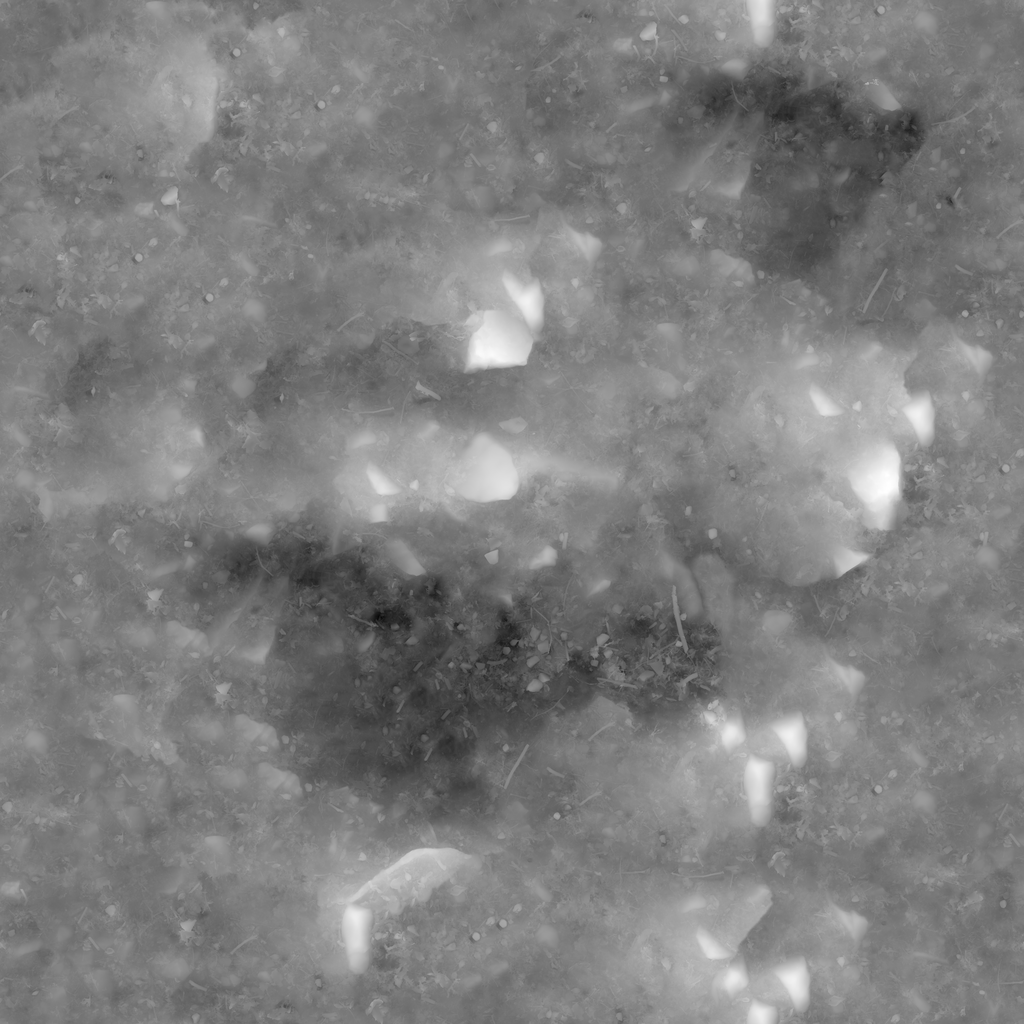
Texture map type: Displacement